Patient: sex F, age 33
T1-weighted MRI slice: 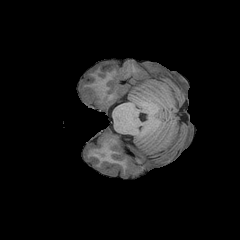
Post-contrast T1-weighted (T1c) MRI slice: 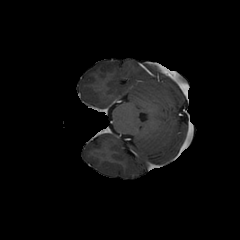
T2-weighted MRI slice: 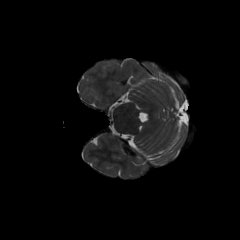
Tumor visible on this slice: yes
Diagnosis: Astrocytoma, IDH-mutant
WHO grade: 2